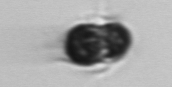
Label: Mesodinium